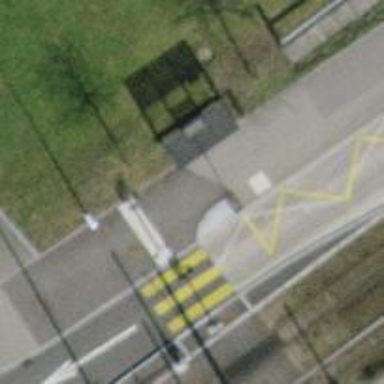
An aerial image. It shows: Platform with shelter for public transport.